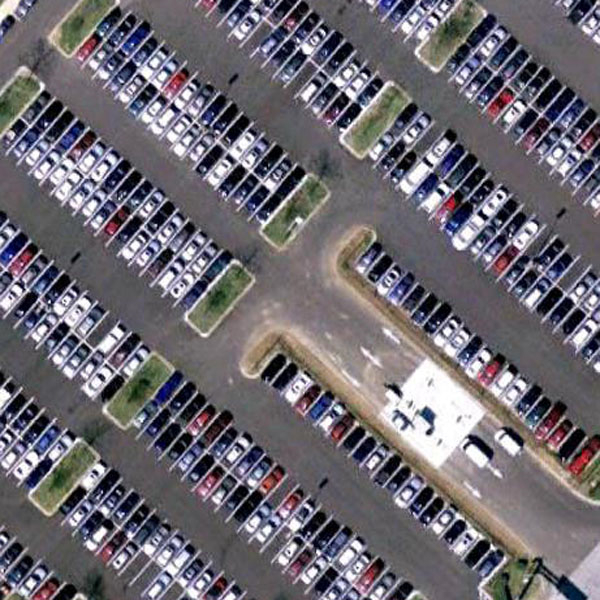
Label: Parking